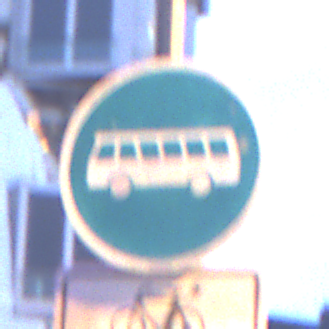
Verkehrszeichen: Busssonderstreifen
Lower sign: EinspurigeFahrzeugeFrei6
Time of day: Night
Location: Outdoor (Urban)
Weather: PartlyCloudy
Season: NotSpecified
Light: Artificial